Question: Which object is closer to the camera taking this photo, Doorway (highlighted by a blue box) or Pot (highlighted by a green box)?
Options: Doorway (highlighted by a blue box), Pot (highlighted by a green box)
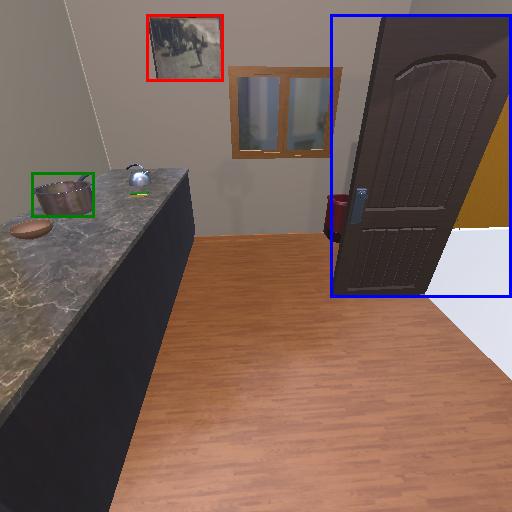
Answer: Doorway (highlighted by a blue box)